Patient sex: M
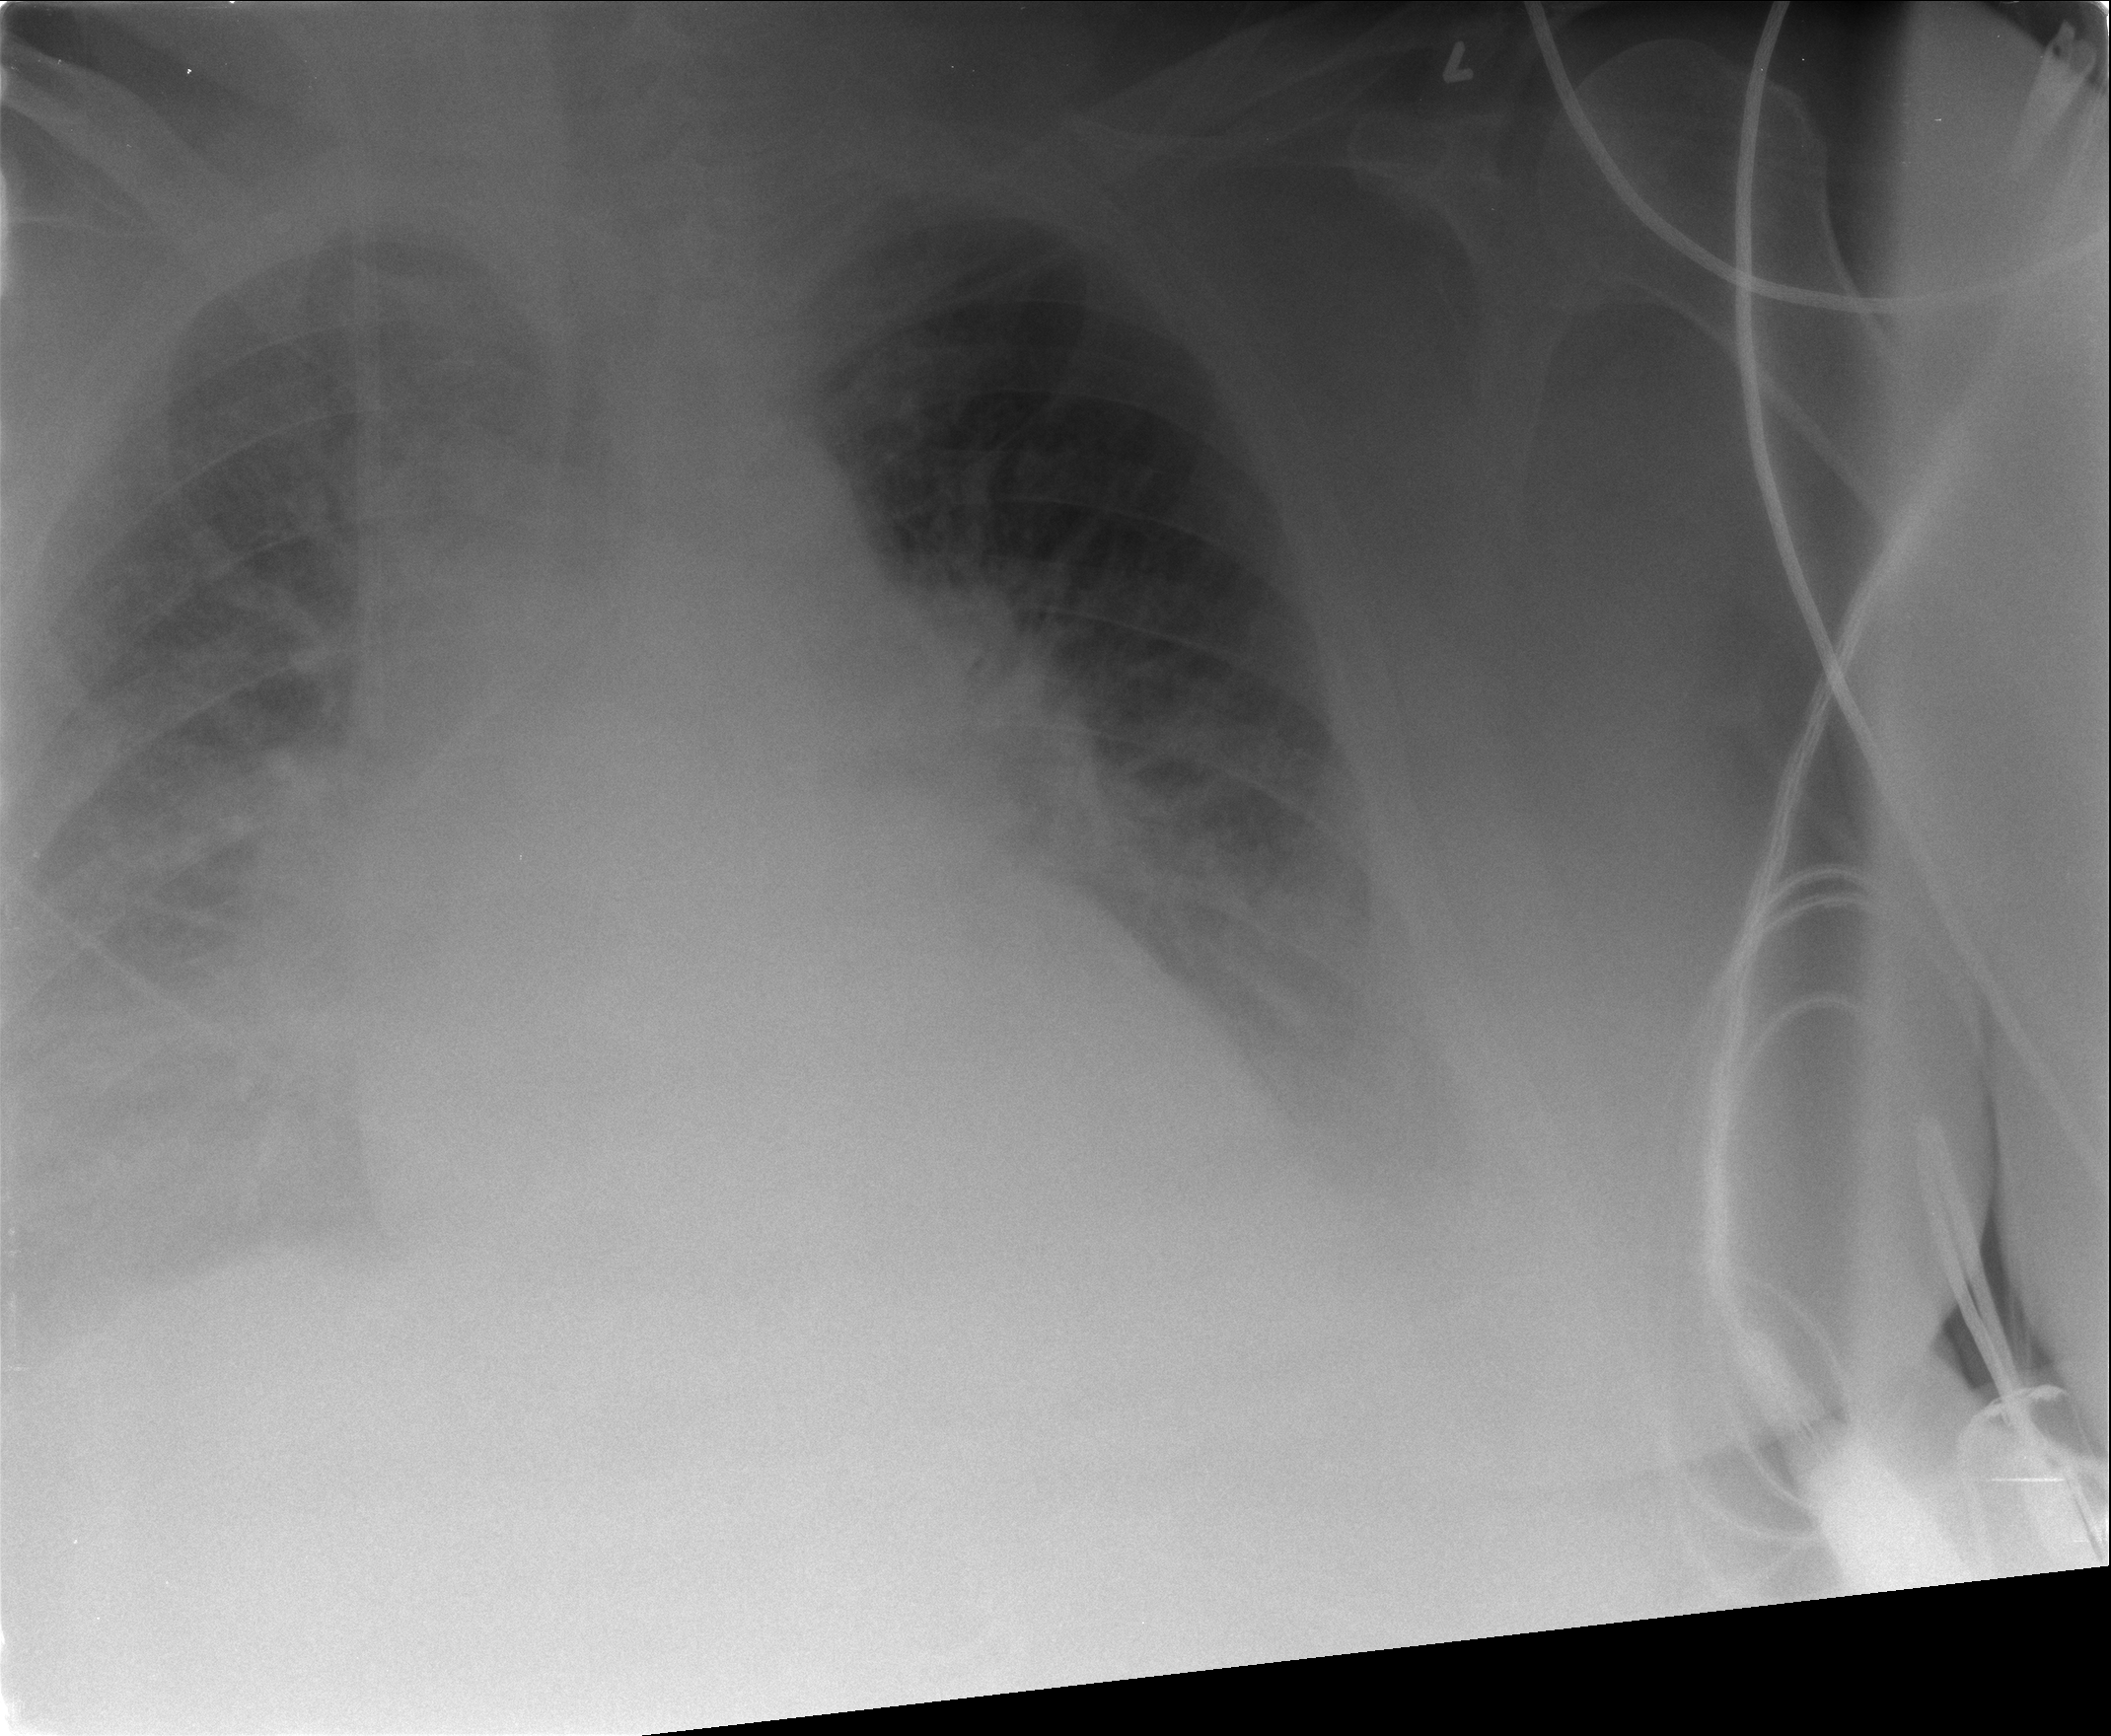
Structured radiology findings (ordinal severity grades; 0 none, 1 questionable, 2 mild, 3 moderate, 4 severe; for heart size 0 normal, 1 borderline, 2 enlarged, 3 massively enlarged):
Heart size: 2
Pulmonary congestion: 3
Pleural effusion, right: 2
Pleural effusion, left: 2
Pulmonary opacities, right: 3
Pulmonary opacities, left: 3
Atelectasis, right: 3
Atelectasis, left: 2